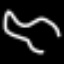
Label: squiggle